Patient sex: M
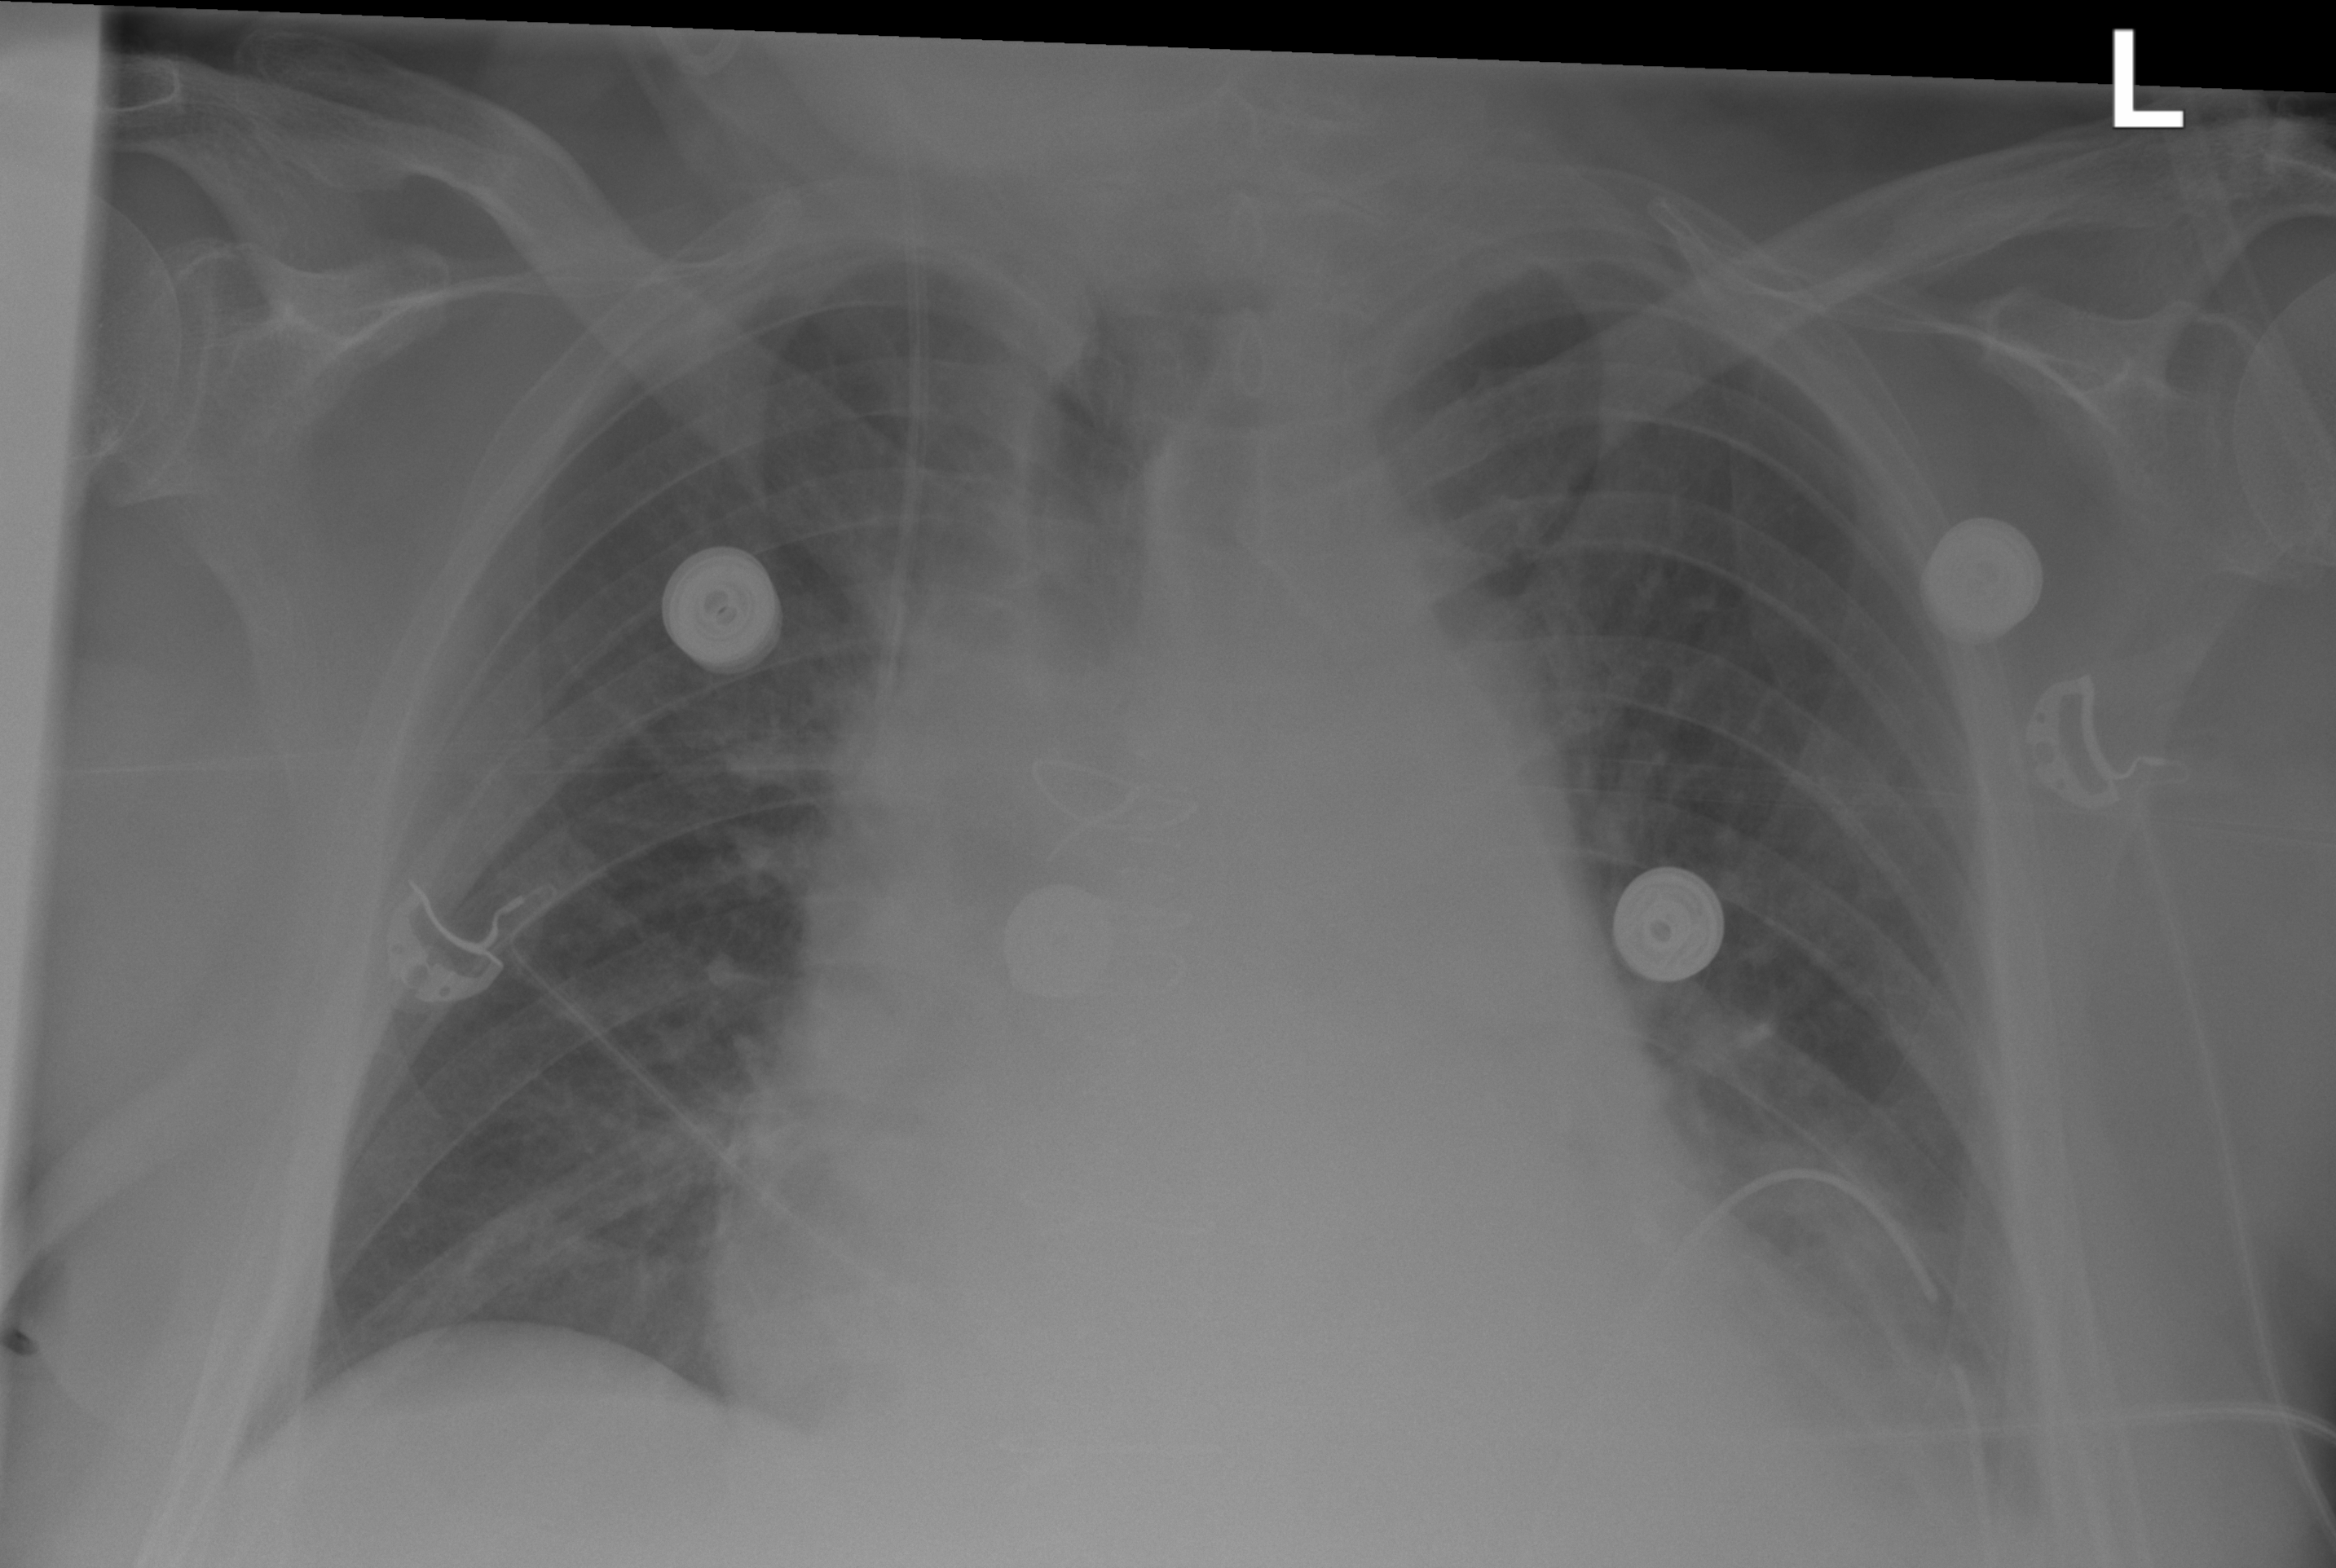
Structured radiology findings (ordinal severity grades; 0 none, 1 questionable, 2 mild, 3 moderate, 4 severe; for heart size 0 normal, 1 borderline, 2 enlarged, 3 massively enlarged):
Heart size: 3
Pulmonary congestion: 1
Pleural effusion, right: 0
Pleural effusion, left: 2
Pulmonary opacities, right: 0
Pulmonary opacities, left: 0
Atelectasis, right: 1
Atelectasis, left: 2